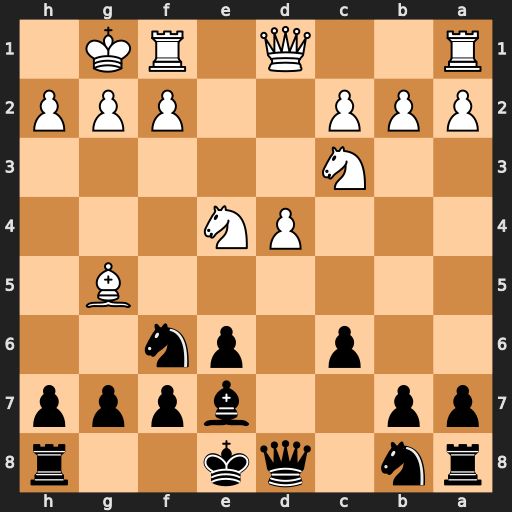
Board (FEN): rn1qk2r/pp2bppp/2p1pn2/6B1/3PN3/2N5/PPP2PPP/R2Q1RK1
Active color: b
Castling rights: kq
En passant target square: -
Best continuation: Nxe4 Bxe7 Nxc3 Bxd8 Nxd1